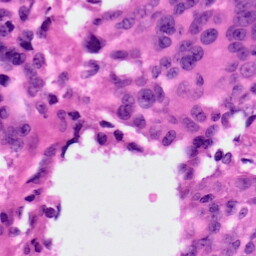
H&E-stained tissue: Ovarian